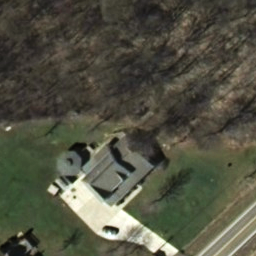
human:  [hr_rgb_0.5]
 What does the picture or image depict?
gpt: sparse residential